Question: What is the number of red dots?
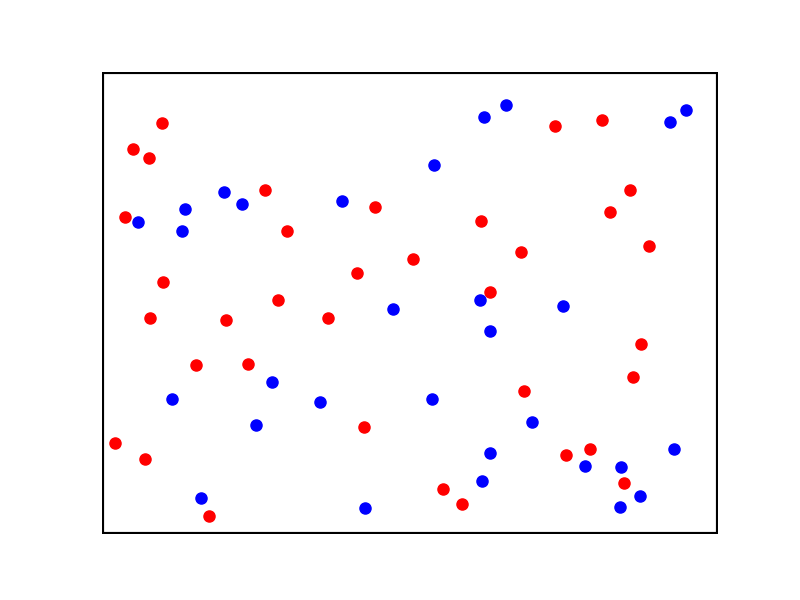
Answer: 36